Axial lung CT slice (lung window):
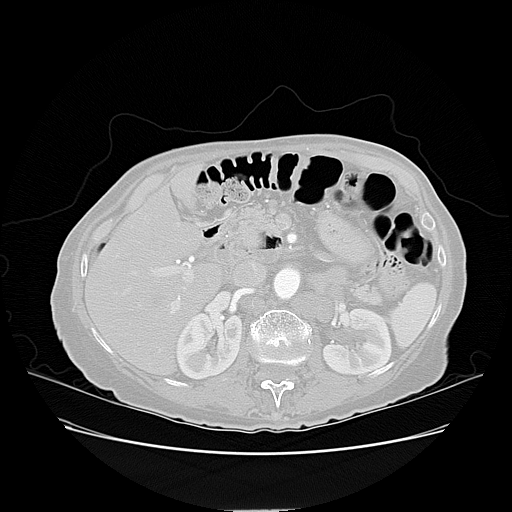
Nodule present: no